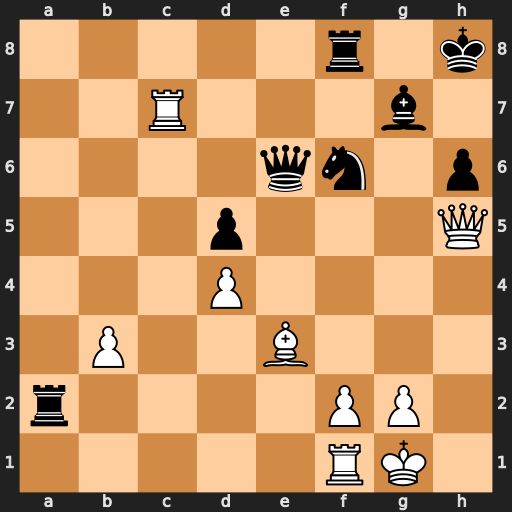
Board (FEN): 5r1k/2R3b1/4qn1p/3p3Q/3P4/1P2B3/r4PP1/5RK1
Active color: w
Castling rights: -
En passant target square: -
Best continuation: Qg6 Qg4 Rxg7 Qxg6 Rxg6